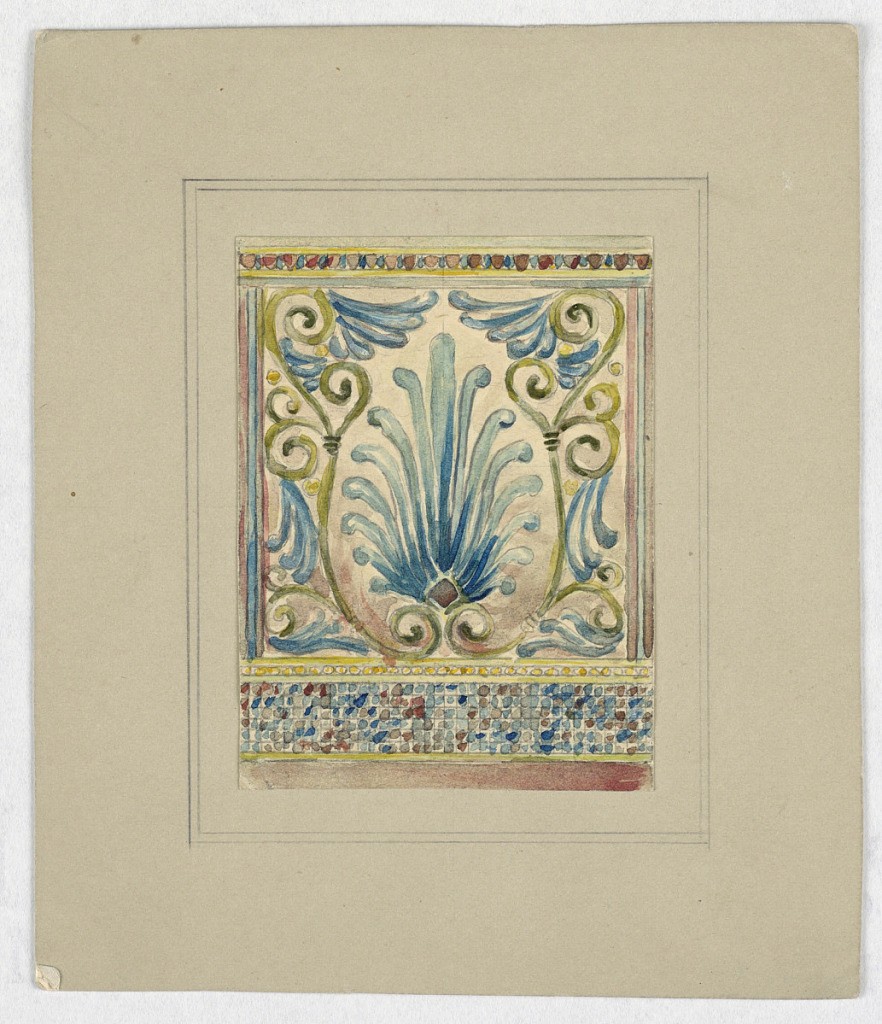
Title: Design for stained glass
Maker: Alice Cordelia Morse, American, 1863–1961
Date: late 19th century
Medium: Brush and gouache, graphite on paper mounted on tan illustration board
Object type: Drawing
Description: Square window decorated with blue anthemion; above mosaic pattern.